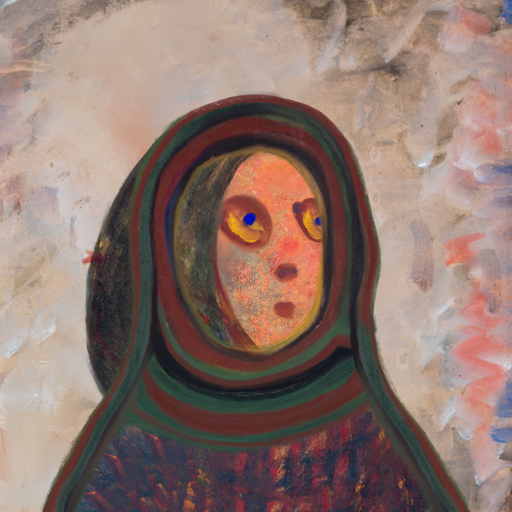
Background: Roy_Bahadur, Head And Neck Side: Irani, Face Side: Mother_And_Son_Son, Bust: In_The_Sun, Hair Side: Gypsy_Mother, Head Accessory: After_Raid_Scarf, Second Necklace: Blank, Necklace: Blank, Baby: Blank